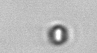
Label: nanoplankton_mix